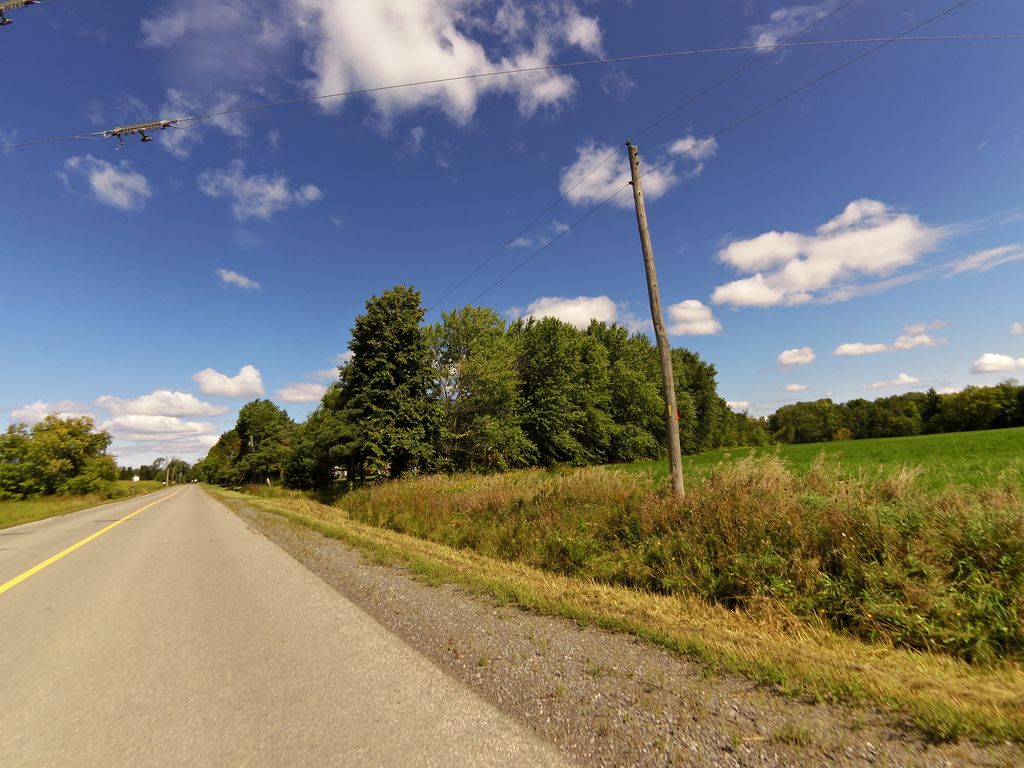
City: ottawa-gatineau